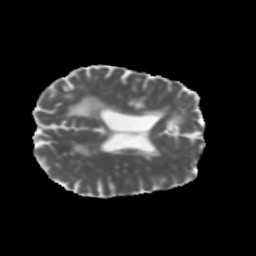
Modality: MD
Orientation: axial
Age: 56
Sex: male
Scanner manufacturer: siemens
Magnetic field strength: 3 T
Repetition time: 5.47 s
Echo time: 0.0854 s